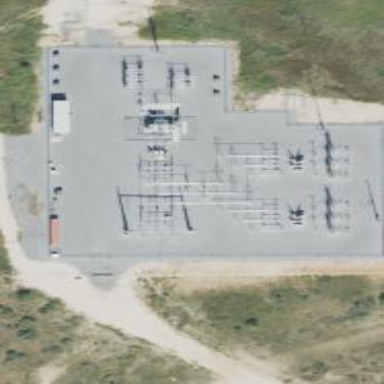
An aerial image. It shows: Switch for power supply.